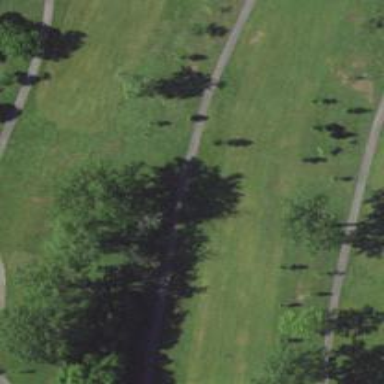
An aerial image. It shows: Well-maintained grassy area designated for golfing. It is mown fairway used for the sport of golf.